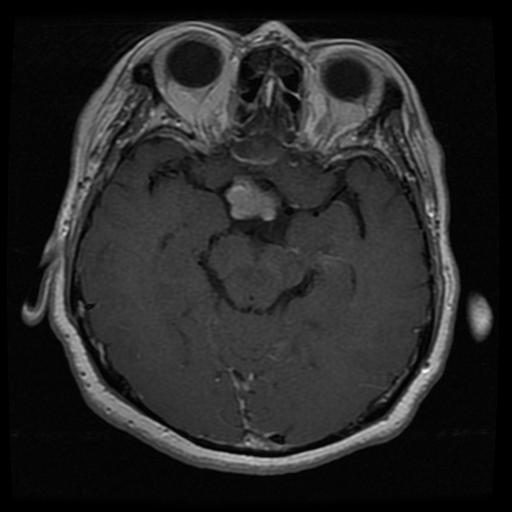
Label: pituitary